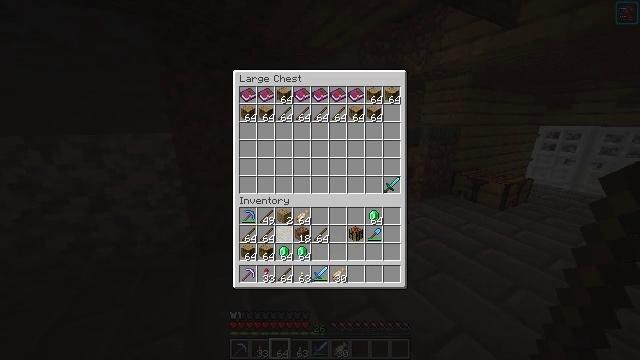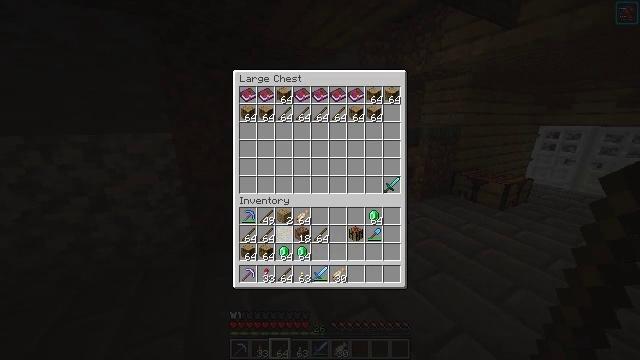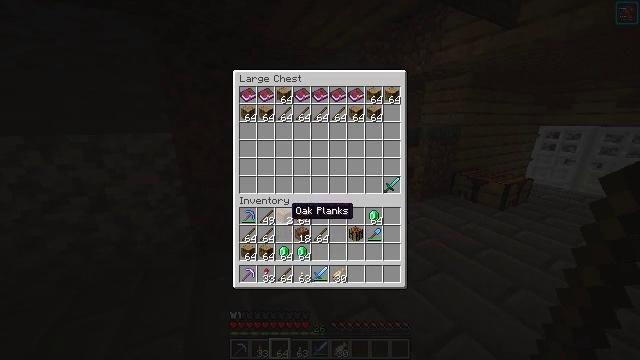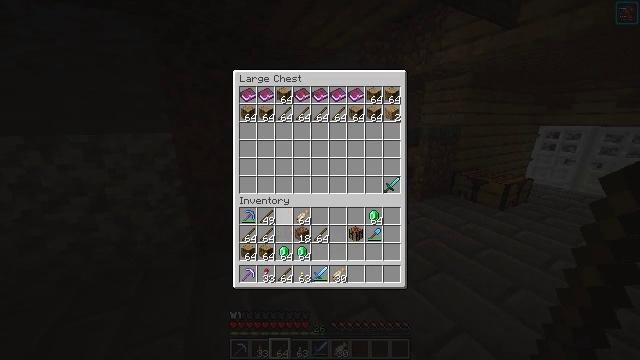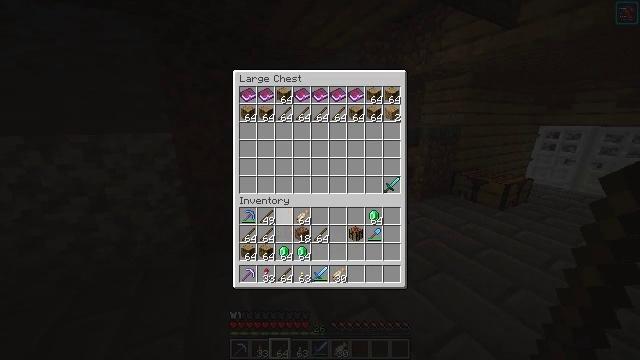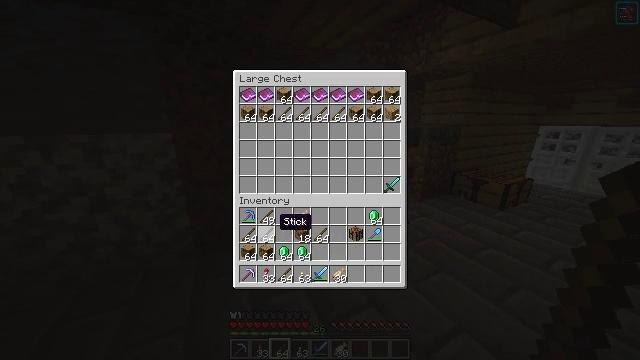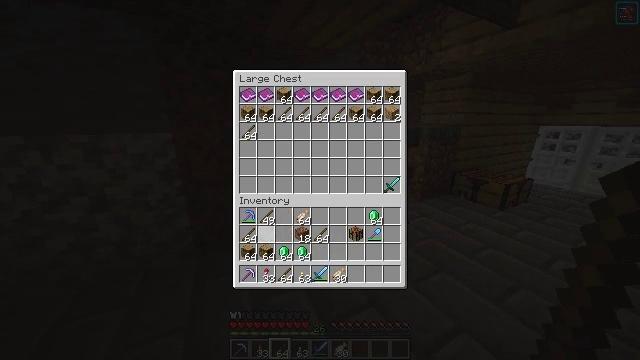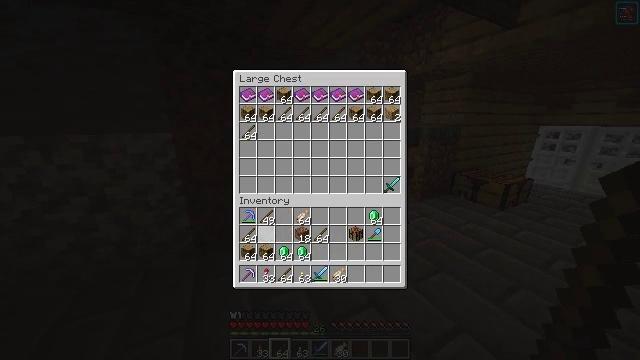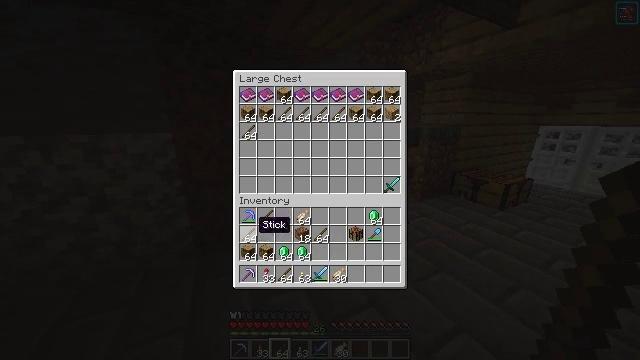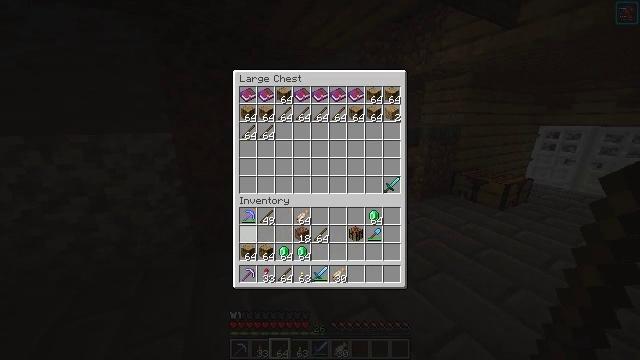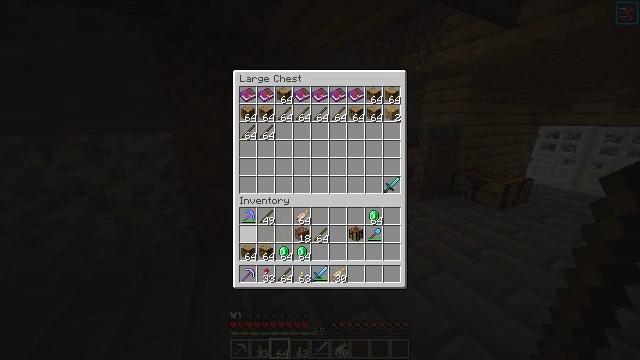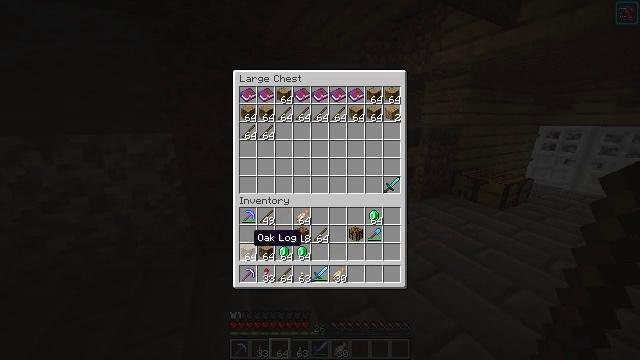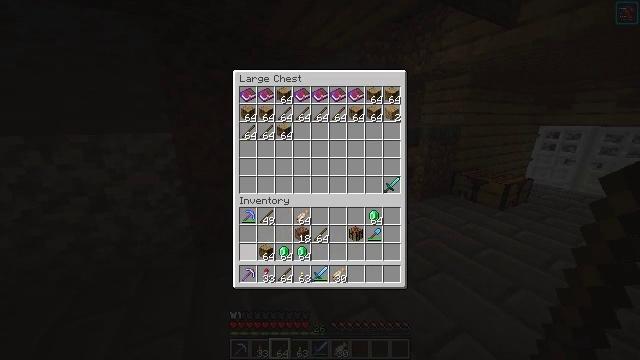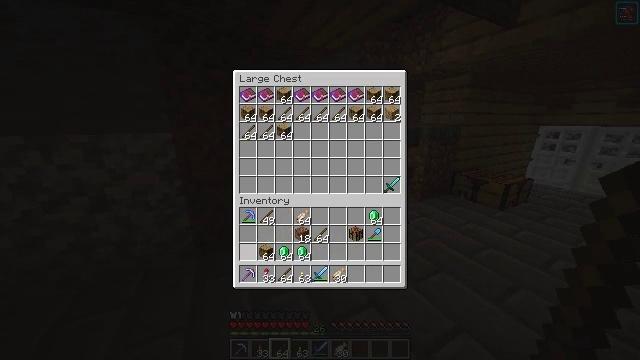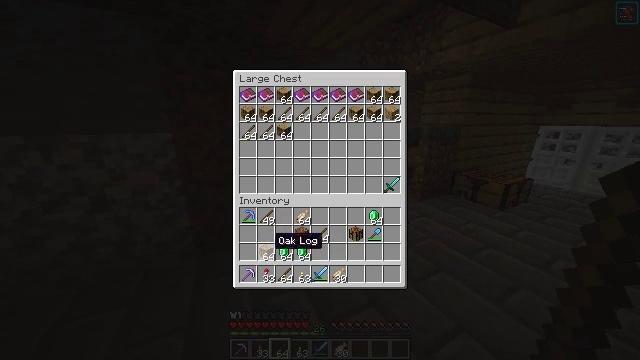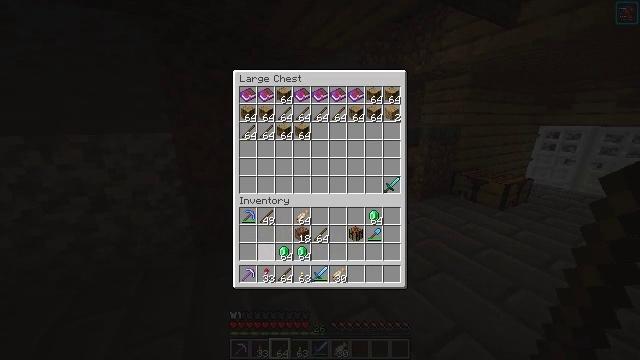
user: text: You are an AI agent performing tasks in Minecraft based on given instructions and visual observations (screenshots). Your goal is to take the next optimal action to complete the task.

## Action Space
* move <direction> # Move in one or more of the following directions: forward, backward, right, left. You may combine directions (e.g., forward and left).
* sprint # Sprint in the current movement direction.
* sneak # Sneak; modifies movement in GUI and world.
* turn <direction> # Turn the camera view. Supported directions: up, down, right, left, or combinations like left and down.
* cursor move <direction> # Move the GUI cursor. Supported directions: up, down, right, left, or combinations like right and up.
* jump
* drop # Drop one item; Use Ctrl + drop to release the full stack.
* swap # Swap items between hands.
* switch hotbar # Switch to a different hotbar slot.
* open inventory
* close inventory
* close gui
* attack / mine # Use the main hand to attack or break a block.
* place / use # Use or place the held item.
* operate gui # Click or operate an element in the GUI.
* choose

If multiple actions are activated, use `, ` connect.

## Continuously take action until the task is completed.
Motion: motion action
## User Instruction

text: Craft an emerald block.
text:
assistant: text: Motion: sneak, choose
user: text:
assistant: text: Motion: sneak, cursor move up
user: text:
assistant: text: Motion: sneak, choose
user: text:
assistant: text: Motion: sneak, cursor move left, choose
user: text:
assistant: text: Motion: sneak
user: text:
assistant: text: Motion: sneak, choose
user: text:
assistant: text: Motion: sneak, choose
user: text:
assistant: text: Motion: sneak, cursor move left
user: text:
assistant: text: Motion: sneak, choose
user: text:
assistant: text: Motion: sneak, choose
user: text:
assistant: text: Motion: sneak, cursor move down
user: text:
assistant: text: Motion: sneak, choose
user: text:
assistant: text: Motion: sneak, choose
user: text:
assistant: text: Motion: sneak, cursor move right
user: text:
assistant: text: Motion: sneak, choose
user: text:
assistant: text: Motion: sneak, choose
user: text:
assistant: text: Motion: sneak, cursor move up
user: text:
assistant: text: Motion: sneak, cursor move up
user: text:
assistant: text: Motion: sneak, choose
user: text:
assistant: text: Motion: sneak, choose
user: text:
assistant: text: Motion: sneak
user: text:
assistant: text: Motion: sneak, cursor move right
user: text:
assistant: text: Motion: sneak, cursor move right
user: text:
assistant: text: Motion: sneak, cursor move right and down
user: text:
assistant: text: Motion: sneak
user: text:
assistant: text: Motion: sneak, choose
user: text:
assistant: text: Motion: sneak, choose
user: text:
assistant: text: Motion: sneak
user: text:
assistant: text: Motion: sneak
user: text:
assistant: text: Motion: sneak